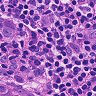
Metastatic tissue present: yes